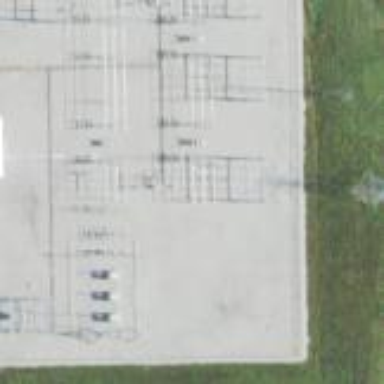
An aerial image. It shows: Power substation.